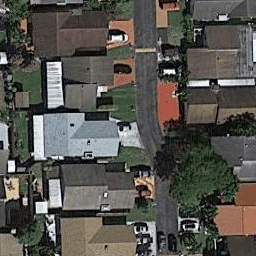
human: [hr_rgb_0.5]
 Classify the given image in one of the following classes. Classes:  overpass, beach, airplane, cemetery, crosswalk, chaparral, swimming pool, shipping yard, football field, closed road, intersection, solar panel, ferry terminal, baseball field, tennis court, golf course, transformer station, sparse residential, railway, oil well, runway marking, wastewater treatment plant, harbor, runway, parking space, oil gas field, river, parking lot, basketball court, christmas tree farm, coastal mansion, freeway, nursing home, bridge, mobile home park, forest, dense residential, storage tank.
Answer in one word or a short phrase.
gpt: dense residential